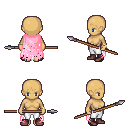
a pixel art fantasy rpg character, female body template, human, tanned skin, pink tattered cape, white pants, plain hairstyle, bracelets, maroon shoes, spear, four views (front, back, left, right), 2x2 character sprite sheet, small pixel art, hard edges, no anti-aliasing